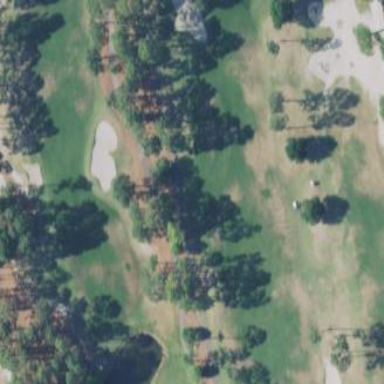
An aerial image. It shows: Golf fairway surrounded by grass.